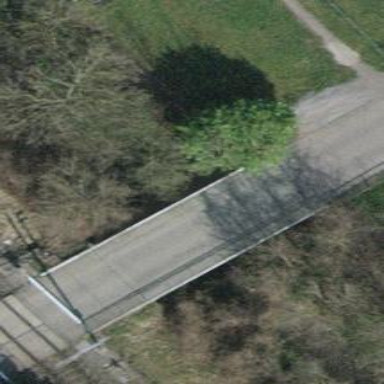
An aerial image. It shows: Bridge with beam structure.